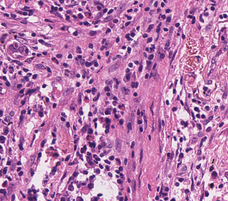
Tumor epithelial tissue: no
Tumor-associated stroma tissue: yes
Normal tissue: no